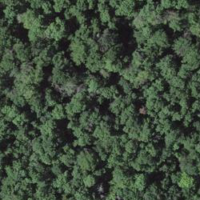
EUNIS habitat code: 41
Species observed at this site:
Cephalanthera longifolia